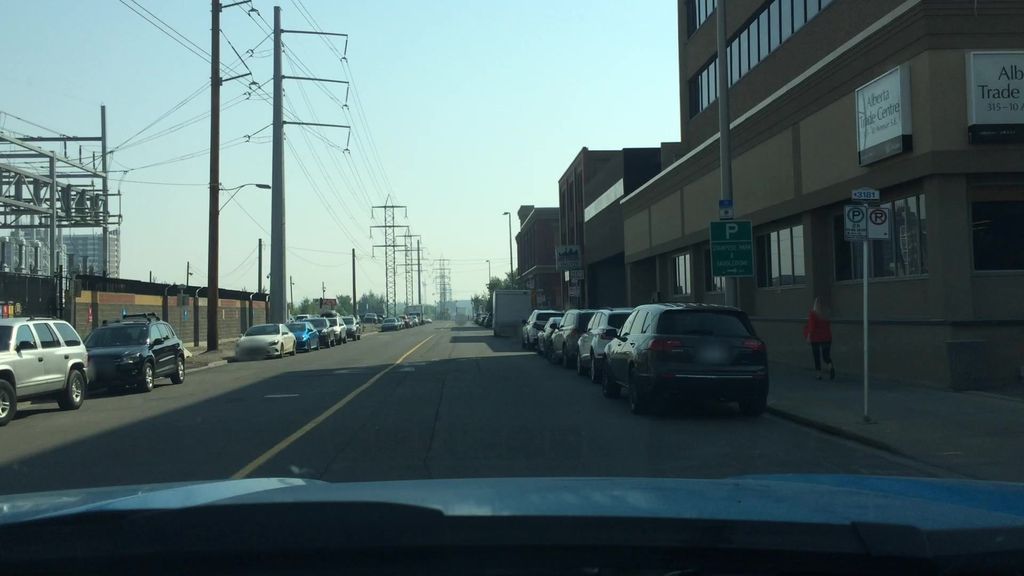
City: calgary